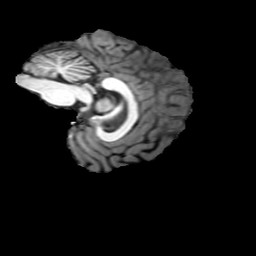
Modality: T1w
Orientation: sagittal
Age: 46
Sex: female
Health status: ill